五年级 · 算术
在括号里填上合适的质数。

$50=(\quad)+(\quad)=(\quad)+(\quad)=(\quad)+(\quad) 。$
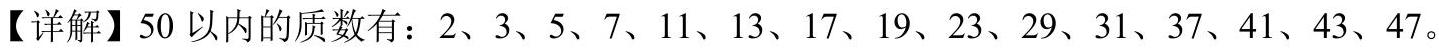
答案: 解$47 \quad 3 \quad 43 \quad 7 \quad 37 \quad 13$

【分析】一个数的因数除了 1 和它本身, 没有别的因数, 这样的数叫做质数。据此列举出来两个质数的和是 30 的算式即可。

$3+47=50$

$7+43=50$

$37+13=50$

所以 $3+47=7+43=37+13=50$

【点睛】解答此题的关键是根据质数的特征, 找出 50 以内的所有质数。